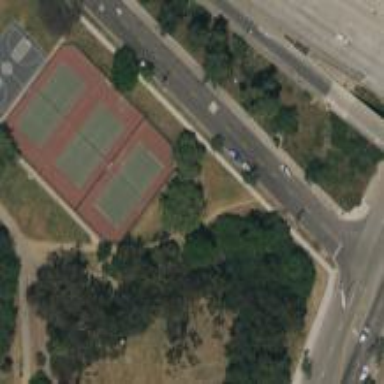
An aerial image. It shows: Tennis court in leisure pitch.